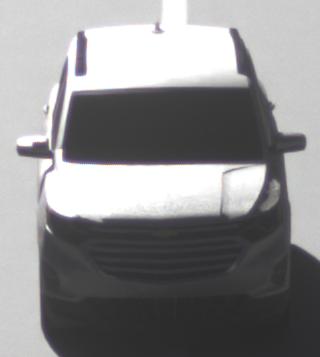
Make: Chevrolet
Model: Equinox
Detailed model: Gen. 2
Model produced from: 2015
Model produced until: 2017
Doors: 5
Color: white
Road condition: dry road
Daytime: morning or afternoon
Contrast: high contrast